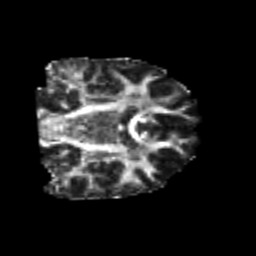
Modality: FA
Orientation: coronal
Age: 26
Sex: female
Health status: healthy
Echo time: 0.074 s